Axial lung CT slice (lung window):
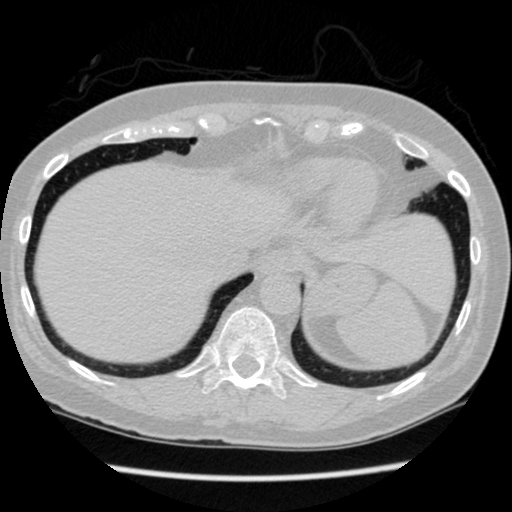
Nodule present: no